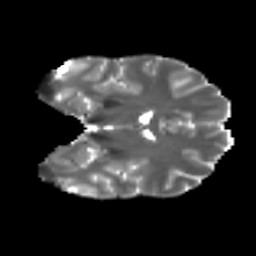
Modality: T2w
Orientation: coronal
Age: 28
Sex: male
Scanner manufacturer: ge
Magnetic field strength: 3 T
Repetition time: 7.8 s
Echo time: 0.0616 s